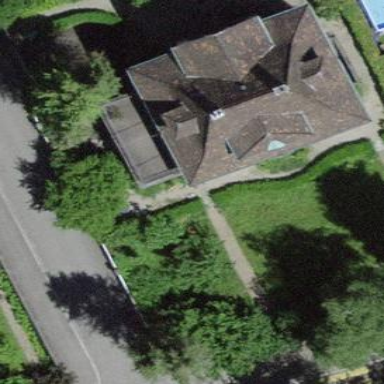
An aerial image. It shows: Building with roof made of roof tiles.